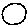
Label: circle